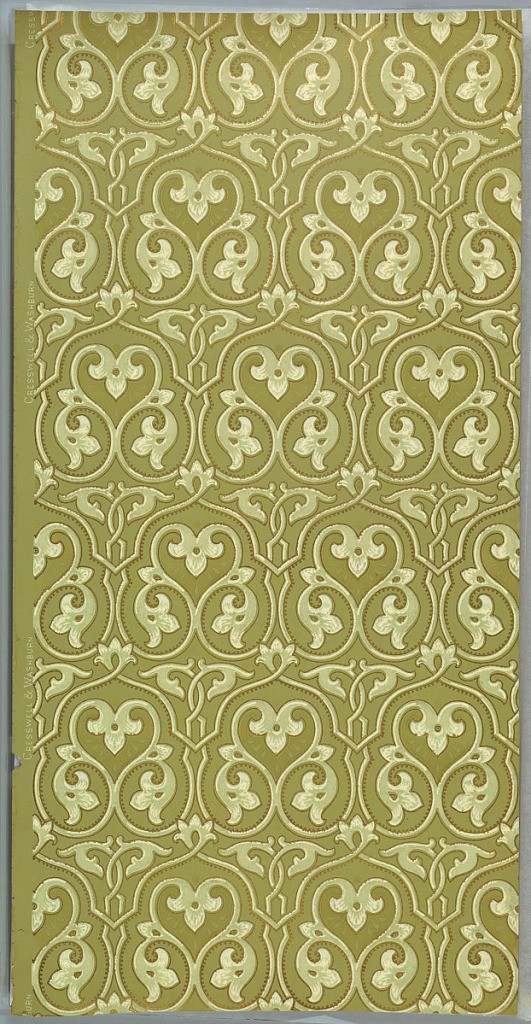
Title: Sidewall
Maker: Cresswell & Washburn Ltd, Philadelphia, Pennsylvania, 1880 - 1900
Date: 1905–1915
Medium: Machine-printed paper
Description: On dark gray ground, white scrollwork with gold beaded frame.